如图 1 是由矩形 $ABFG$，直角三角形 $ABC$ 和菱形 $BCDE$ 组成的平面图形，其中 $AB = 1$，$BE = BF = 2$，$\angle BAC = 90^\circ$，$\angle BCD = 60^\circ$，将矩形 $ABFG$，菱形 $BCDE$ 分别沿 $AB$，$BC$ 折起，使得 $BE$ 与 $BF$ 重合，连接 $DG$，得到如图 2 所示的五面体，则该五面体的体积为 ( )

% --- 选项 ---
\noindent
A. $1$ \quad B. $\sqrt{2}$ \quad C. $\sqrt{3}$ \quad D. $2$
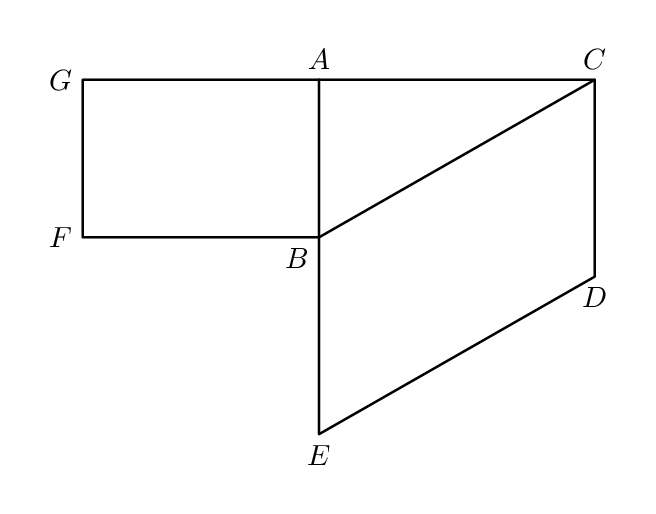
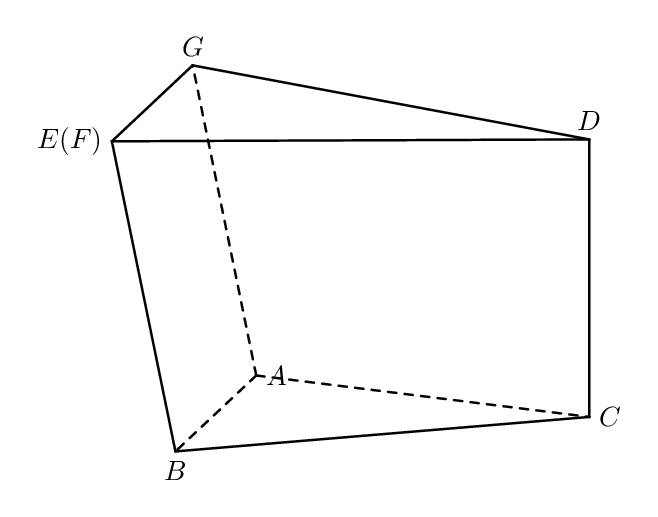
【解答】
% --- 分析部分 ---
\noindent\textbf{分析：}
做辅助线，根据题意可证 $AB \perp$ 平面 $ACDG$，进而求相应长度，根据面面垂直可得 $AM \perp$ 平面 $ABC$，即可得体积。

% --- 详解部分 ---
\noindent\textbf{详解：}
连接 $AD$，

由题意可知：$AB \perp AC$，$AB \perp AG$，$AC \cap AG = A$，$AC, AG \subset$ 平面 $ACDG$，

所以 $AB \perp$ 平面 $ACDG$，

且 $AD \subset$ 平面 $ACDG$，可知 $AB \perp AD$，

因为 $\square BCD$ 为等边三角形，则 $BC = BE = BD = 2$，可得 $AD = \sqrt{BD^2 - AB^2} = \sqrt{3}$，

且 $DG = AC = \sqrt{BC^2 - AB^2} = \sqrt{3}$，

取 $AG$ 的中点为 $N$，则 $DN \perp AG$，可得 $DN = \sqrt{DG^2 - GN^2} = \sqrt{2}$，

过 $A$ 作 $AM \perp DG$，垂足为 $M$，

由等面积法可得 $\frac{1}{2}AG \cdot DN = \frac{1}{2}DG \cdot AM$，则 $AM = \frac{AG \cdot DN}{DG} = \frac{2 \times \sqrt{2}}{\sqrt{3}} = \frac{2\sqrt{6}}{3}$，

因为 $DG \parallel AC$，可得 $AM \perp AC$，

因为 $AB \perp$ 平面 $ACDG$，$AB \subset$ 平面 $ABC$，可得平面 $ABC \perp$ 平面 $ACDG$，

且平面 $ABC \cap$ 平面 $ACDG = AC$，$AM \subset$ 平面 $ACDG$，

所以 $AM \perp$ 平面 $ABC$，

所以该五面体的体积为 $\frac{2\sqrt{6}}{3} \times \frac{1}{2} \times 1 \times \sqrt{3} = \sqrt{2}$。

故选：B。

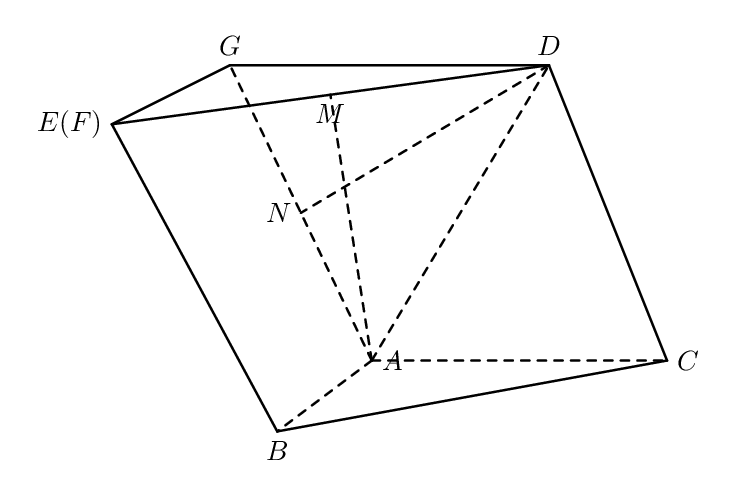